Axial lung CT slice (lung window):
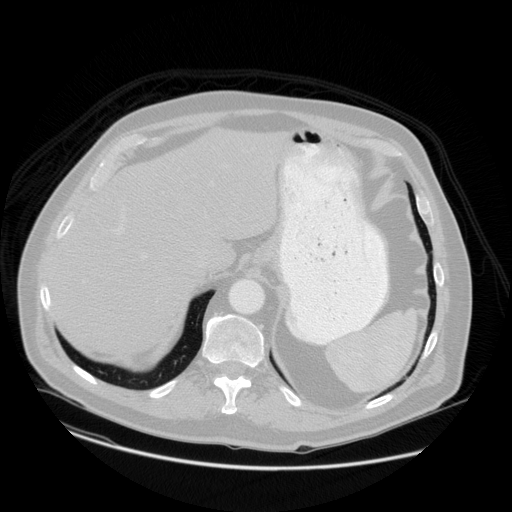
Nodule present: no